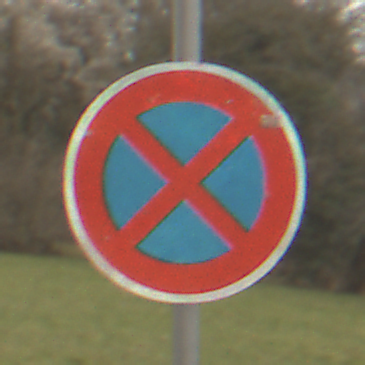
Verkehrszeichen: AbsolutesHalteverbot
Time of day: Midday
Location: Outdoor (Nature)
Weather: Overcast
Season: NotSpecified
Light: Natural